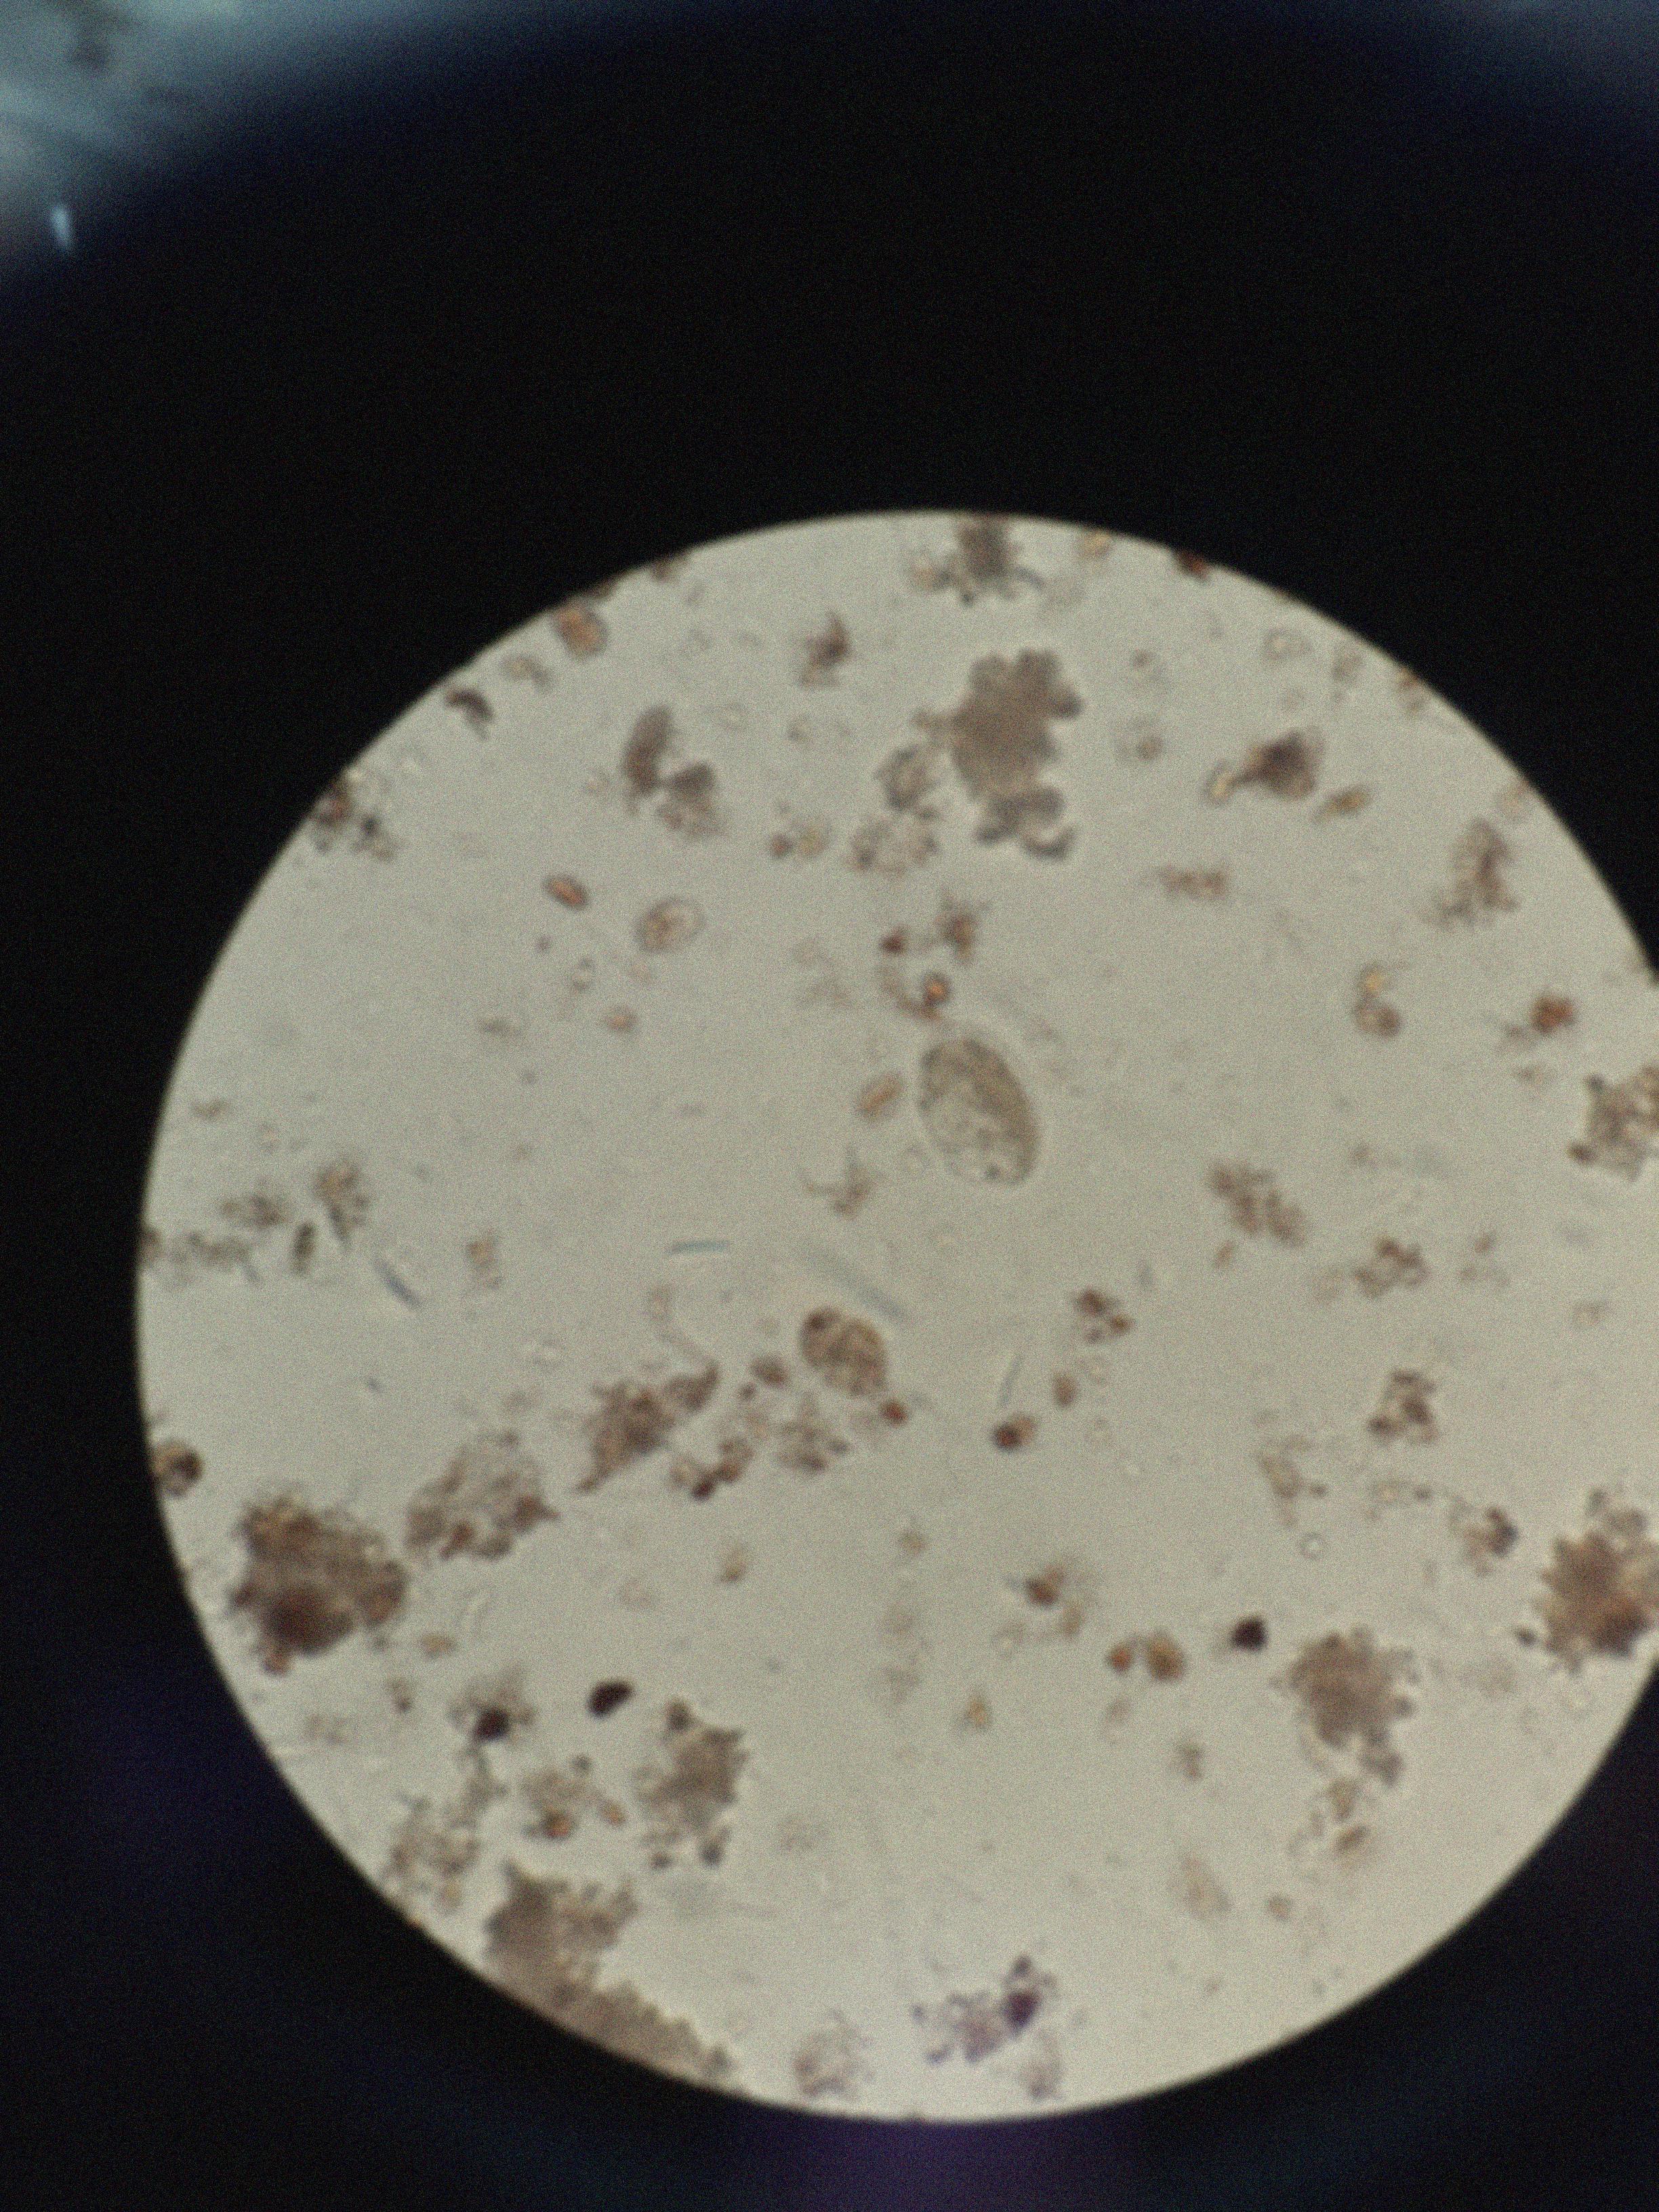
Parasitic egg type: Hookworm egg